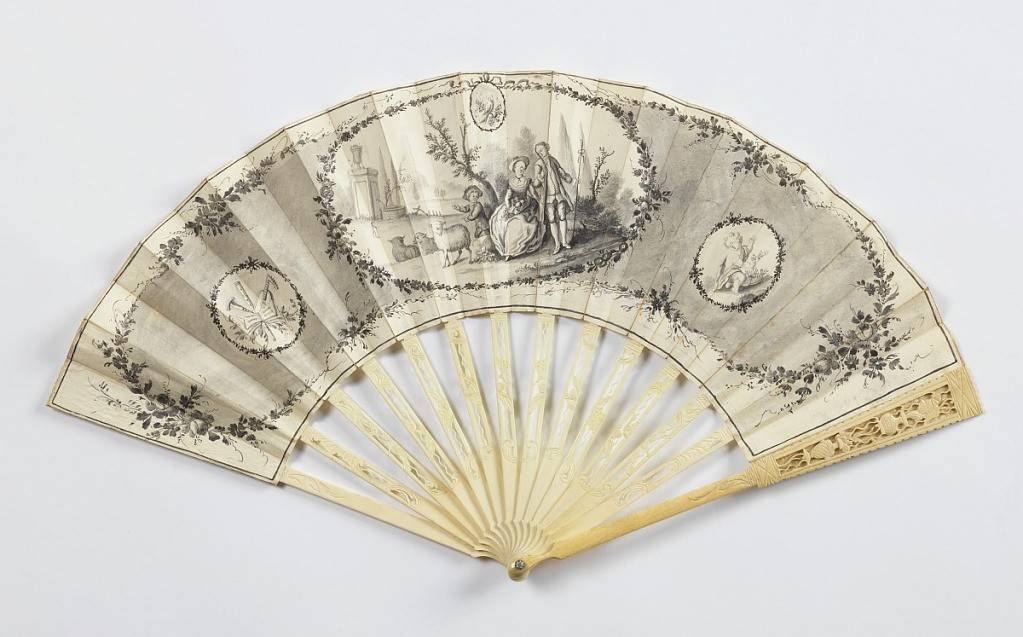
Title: Pleated fan
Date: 18th century
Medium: Parchment leaf painted with gouache, pierced and carved ivory sticks, rivet set with a faceted stone
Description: Pleated fan. Parchment leaf painted with gouache in grisaille. Obverse: a large central cartouche showing figures in a landscape with sheep; a small cartouche at left with musical trophy and at right with putto; floral border. Reverse: landscape showing figure and small floral spray. Pierced and carved ivory sticks. Rivet is set with a faceted stone.